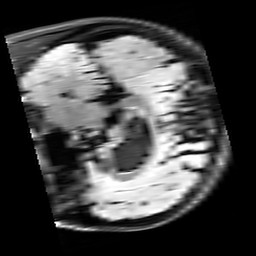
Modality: FLAIR
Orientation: sagittal
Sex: female
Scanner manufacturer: siemens
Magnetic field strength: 3 T
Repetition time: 10 s
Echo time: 0.09 s